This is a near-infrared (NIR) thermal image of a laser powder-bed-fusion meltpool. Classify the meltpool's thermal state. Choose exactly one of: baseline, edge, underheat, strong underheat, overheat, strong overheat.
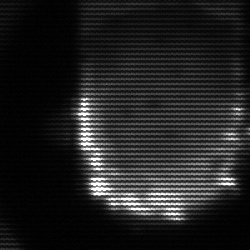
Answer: baseline